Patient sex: M
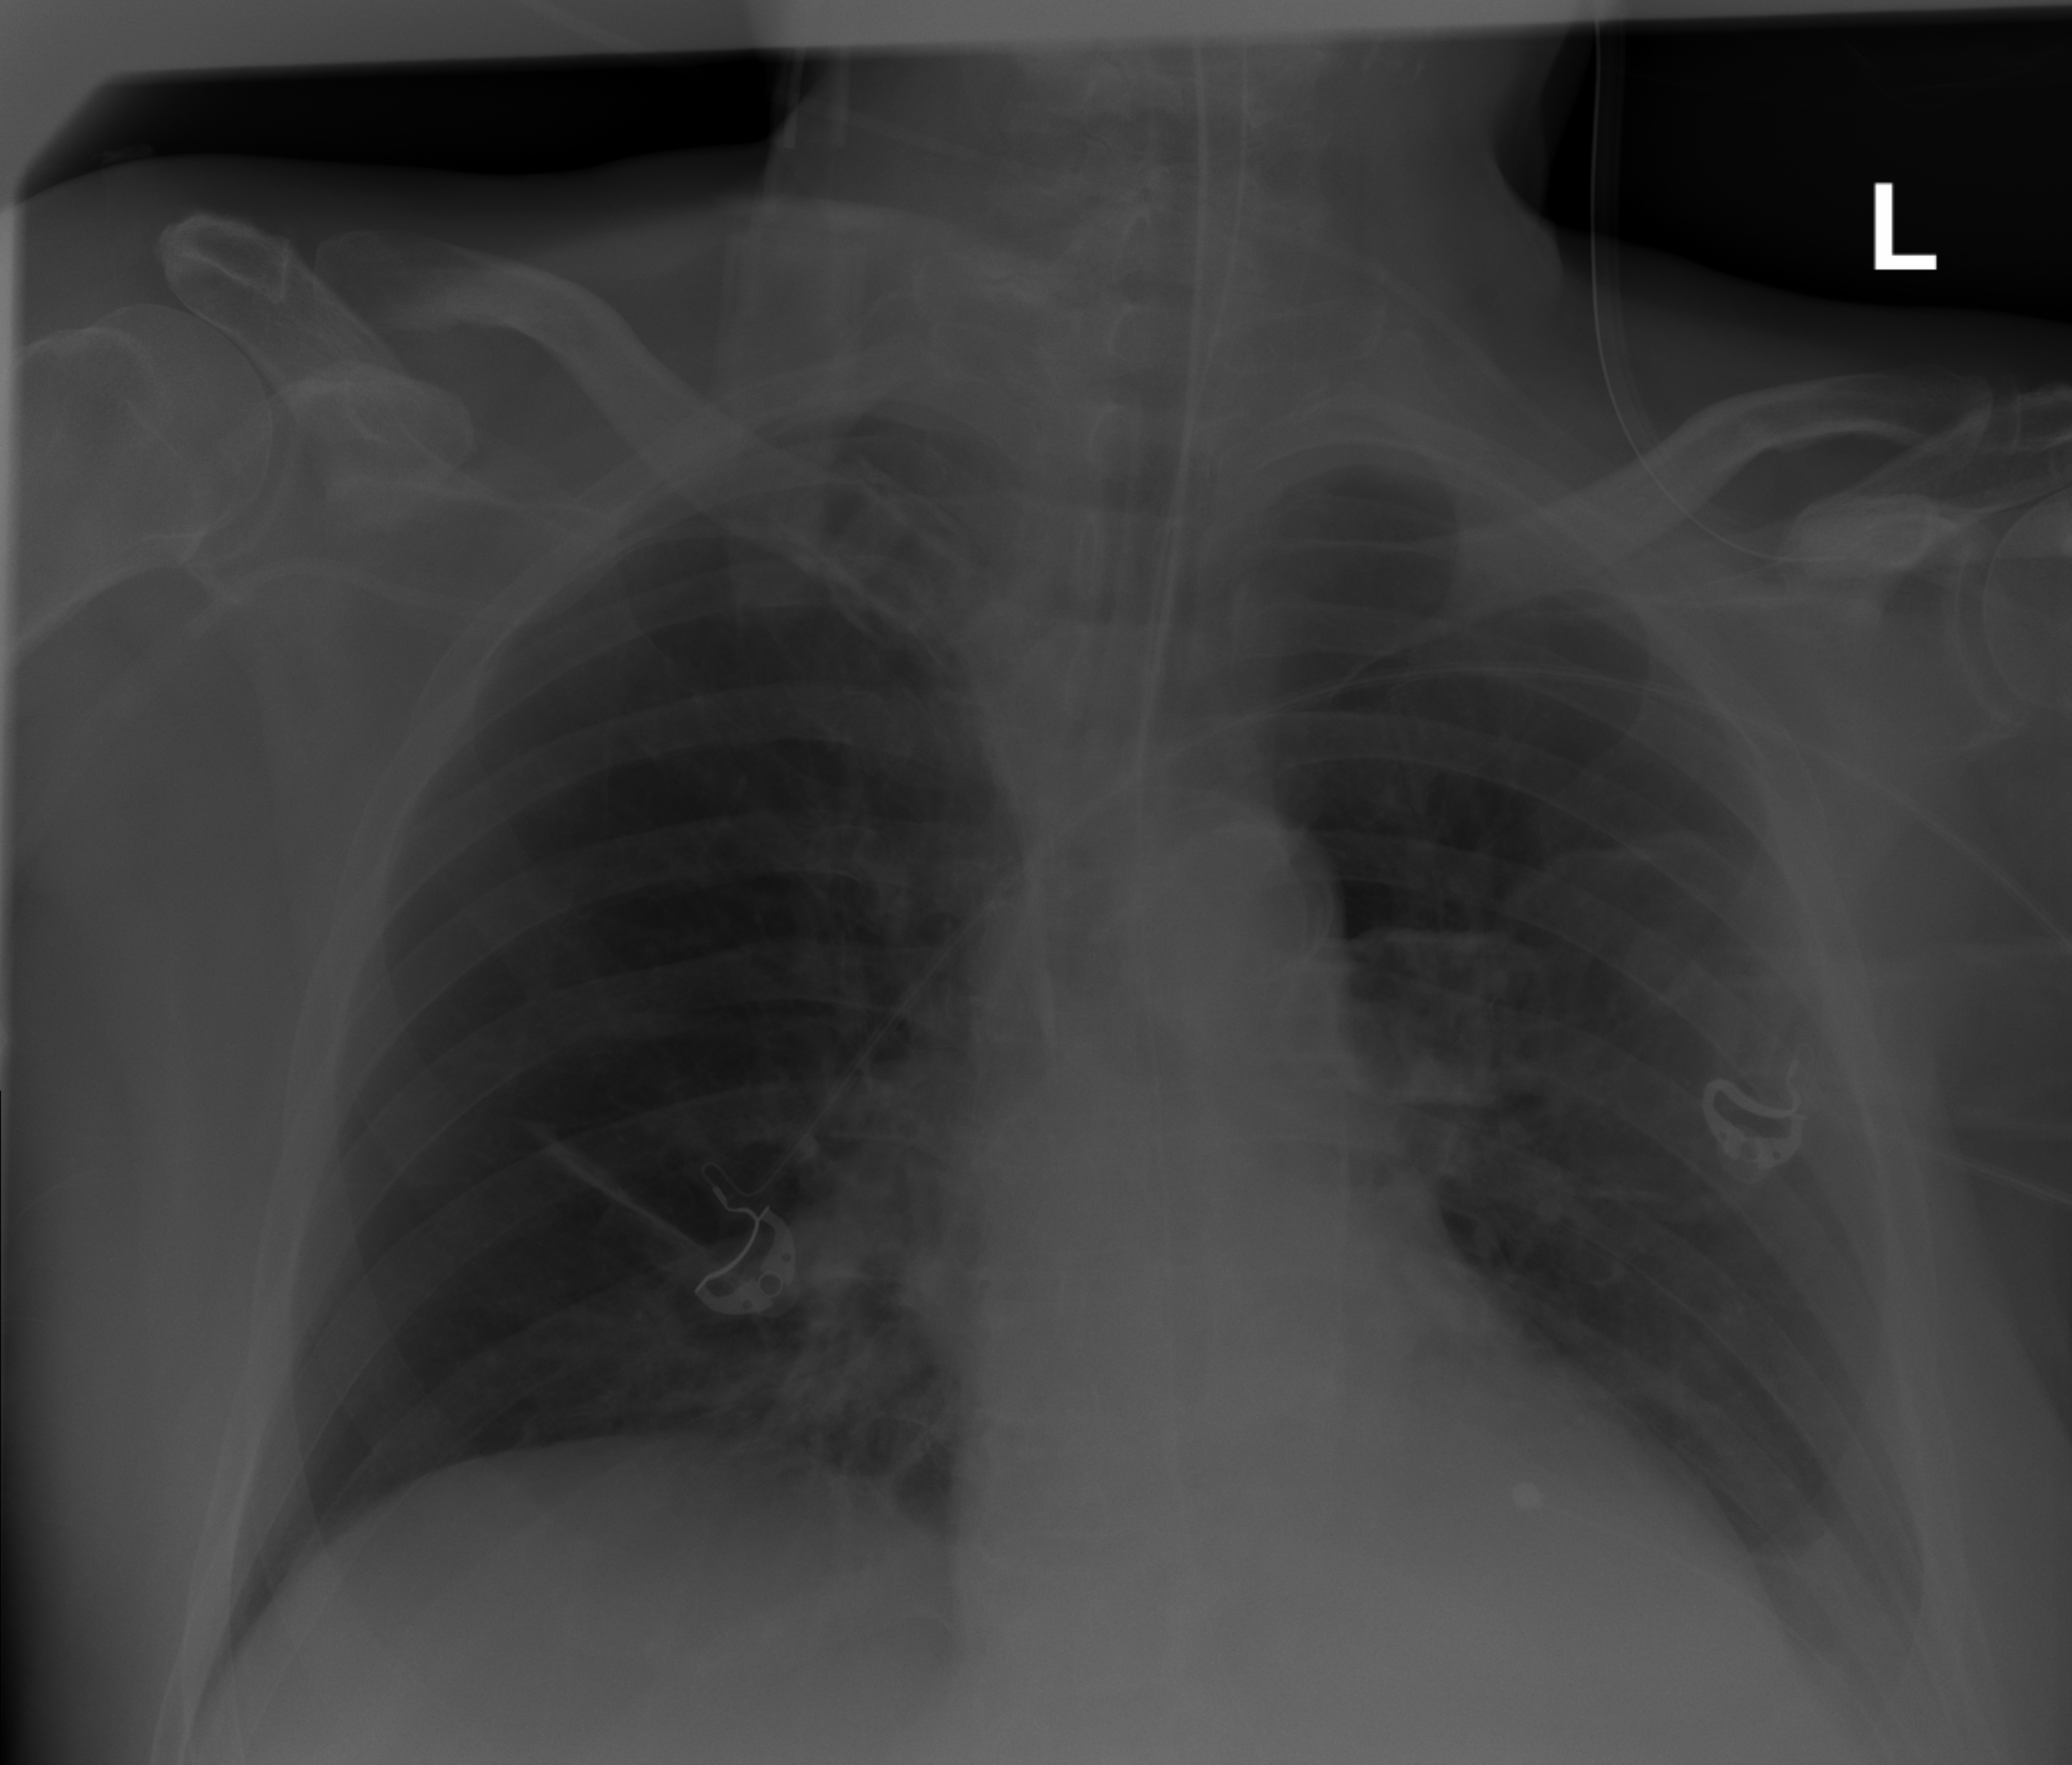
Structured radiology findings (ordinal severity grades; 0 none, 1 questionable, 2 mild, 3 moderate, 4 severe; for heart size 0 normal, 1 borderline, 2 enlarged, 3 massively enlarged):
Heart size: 2
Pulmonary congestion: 2
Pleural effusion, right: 0
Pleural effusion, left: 2
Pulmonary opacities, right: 0
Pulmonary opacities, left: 0
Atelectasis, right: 2
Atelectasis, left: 2